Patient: sex F, age 47
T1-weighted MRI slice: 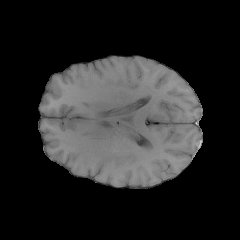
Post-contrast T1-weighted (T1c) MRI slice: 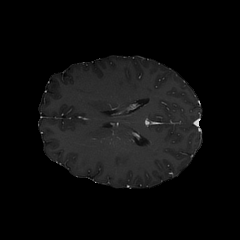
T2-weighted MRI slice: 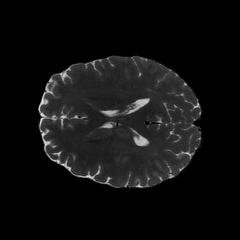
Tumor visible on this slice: no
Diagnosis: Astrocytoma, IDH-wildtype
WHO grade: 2